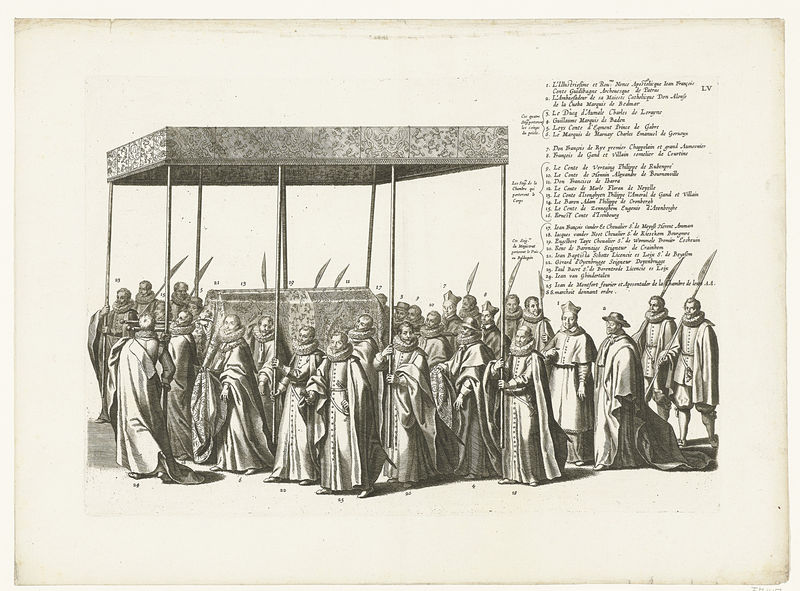
Titel: Doodskist in de begrafenisstoet van aartshertog Albrecht (plaat LV)
Künstler: Cornelis (I) Galle
Standort: Amsterdam
Institution: Rijksmuseum
Schlagwörter: männer, kragen, bischof, inschrift, kardinal, menschenmenge, namen, begräbnis, sarg, baldachin, bischöfe, prozession, träger, trauerfeier